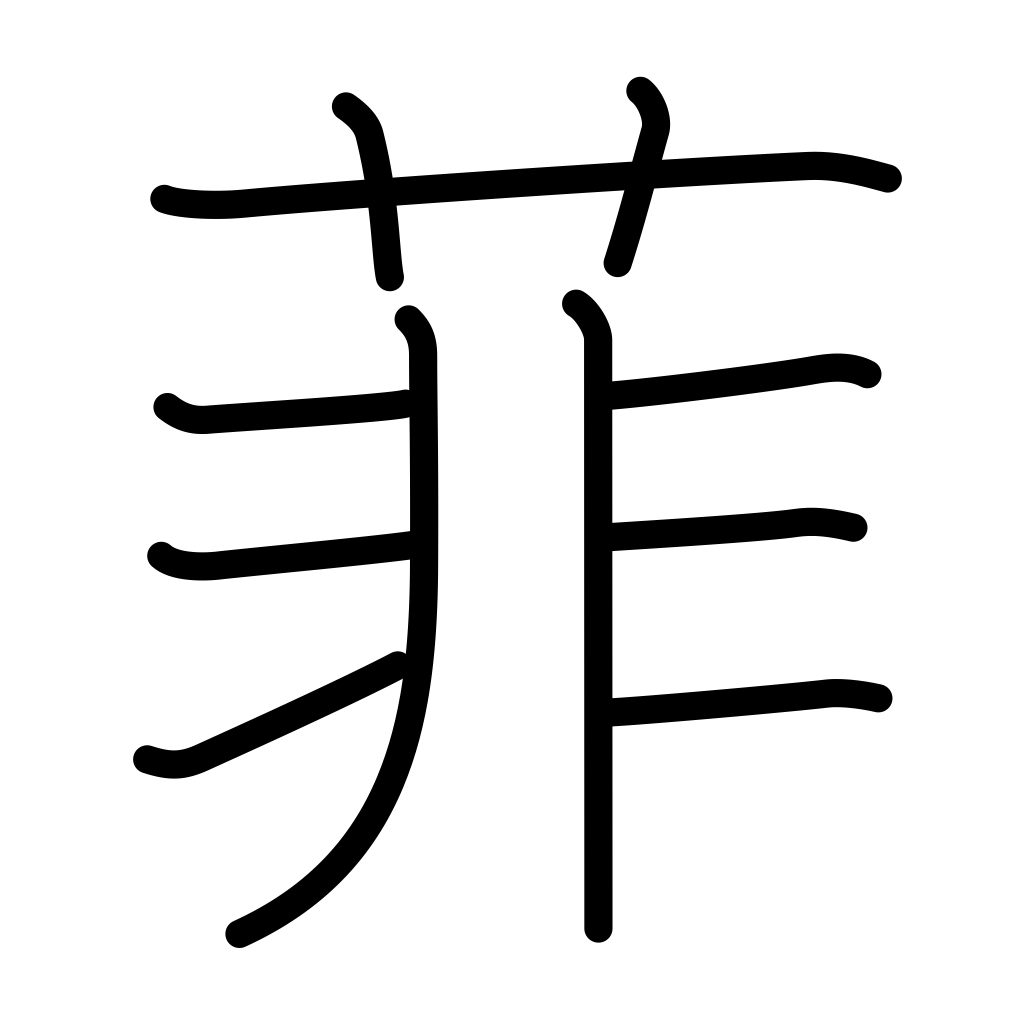
Meaning: thin, inferior